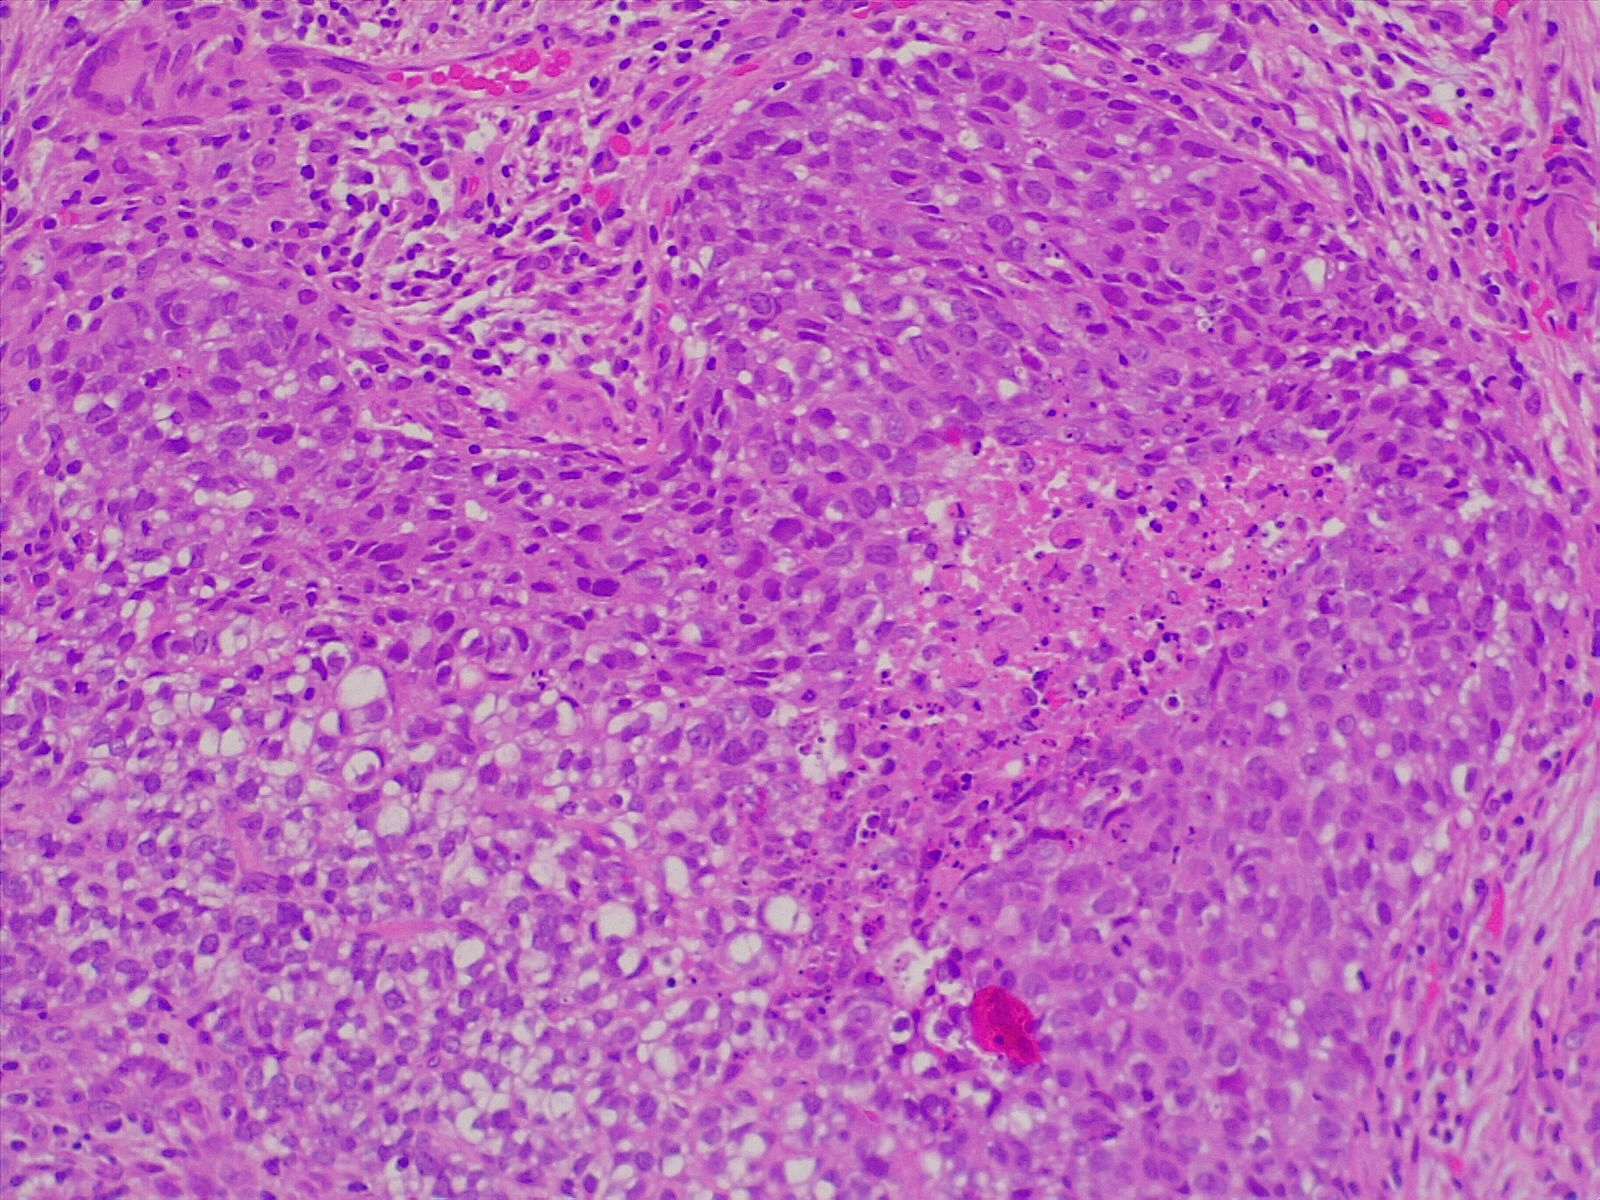
Label: lung squamous cell carcinoma, moderately differentiated